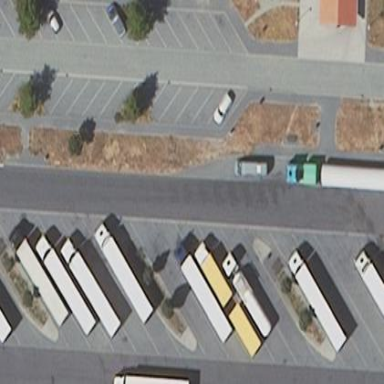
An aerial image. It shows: Parking area with asphalt surface.